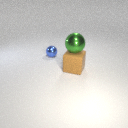
small blue metal sphere behind large brown rubber cube